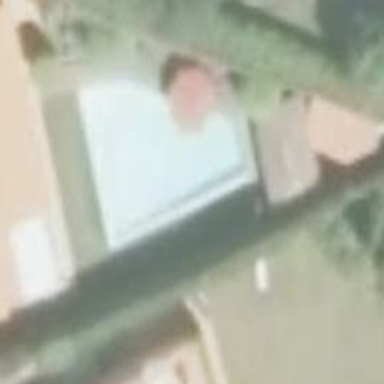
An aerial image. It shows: Swimming pool located in leisure land.